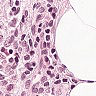
Metastatic tissue present: no